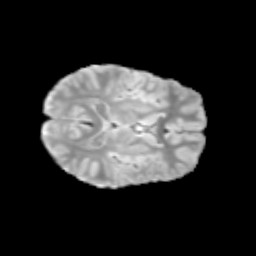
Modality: T2w
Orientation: axial
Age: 12
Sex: female
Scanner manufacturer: siemens
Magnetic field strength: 3 T
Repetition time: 3.8 s
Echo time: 0.07 s